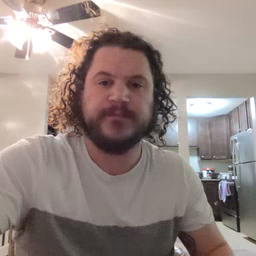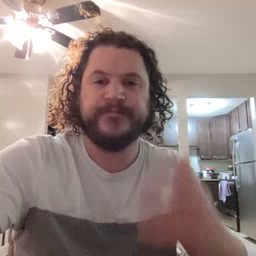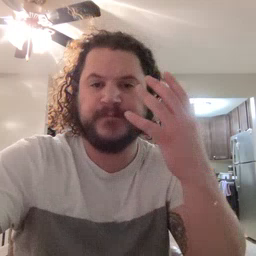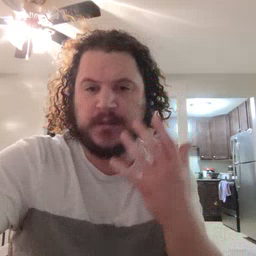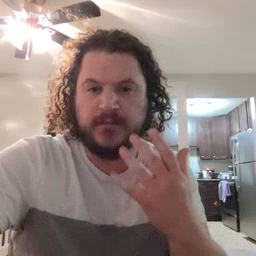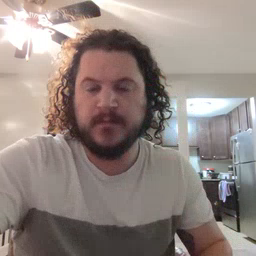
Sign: sad